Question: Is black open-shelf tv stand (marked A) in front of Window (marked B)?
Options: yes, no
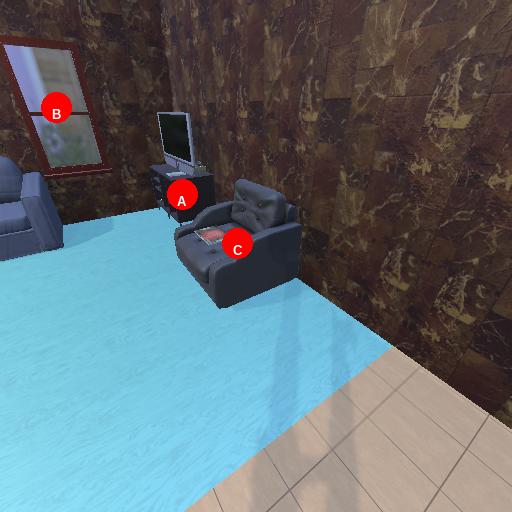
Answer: yes